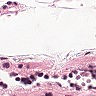
Metastatic tissue present: no